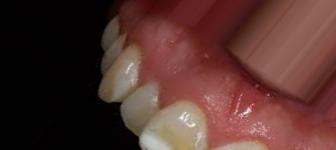
Condition: Tooth Discoloration